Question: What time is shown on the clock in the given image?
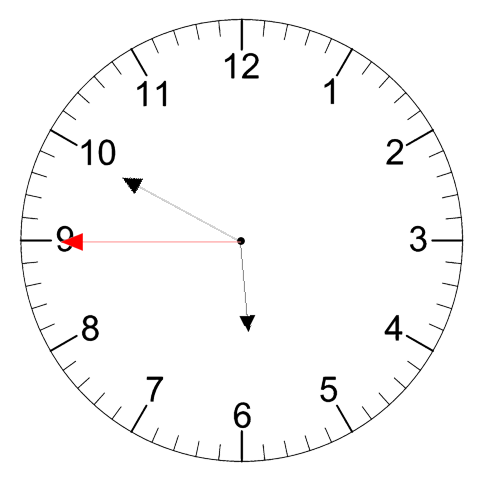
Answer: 05:49:45